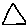
Label: triangle